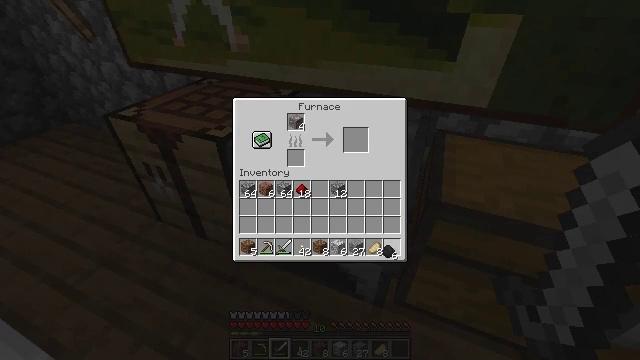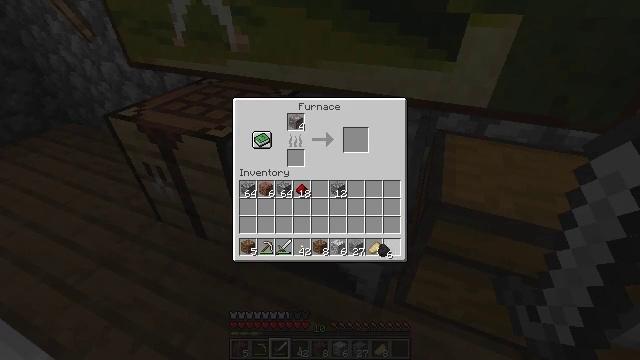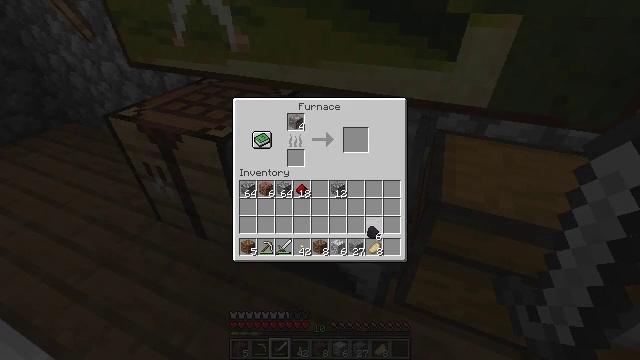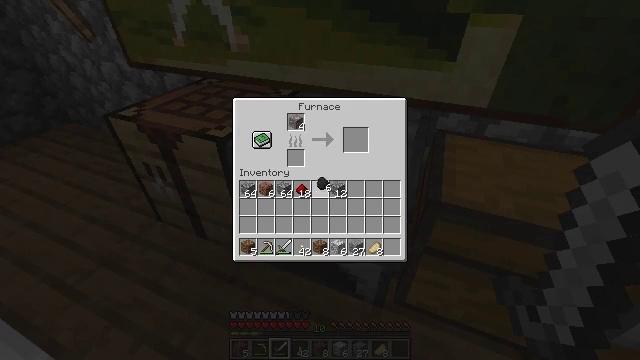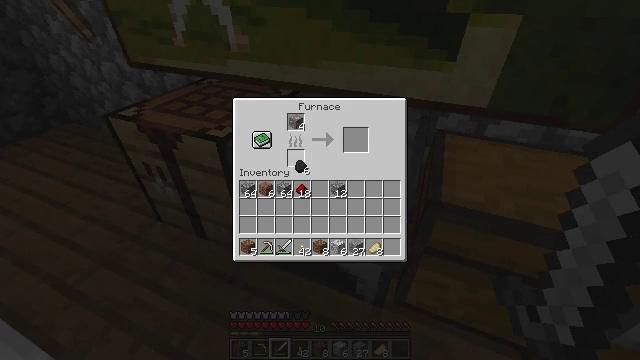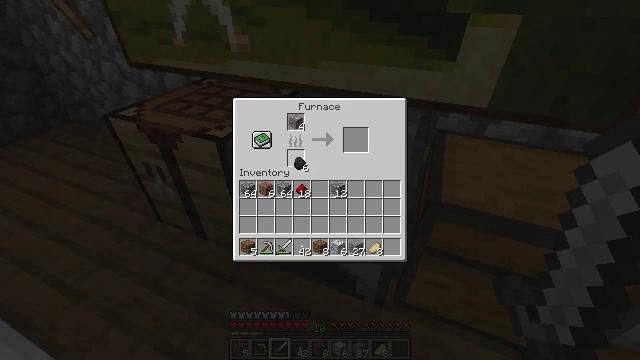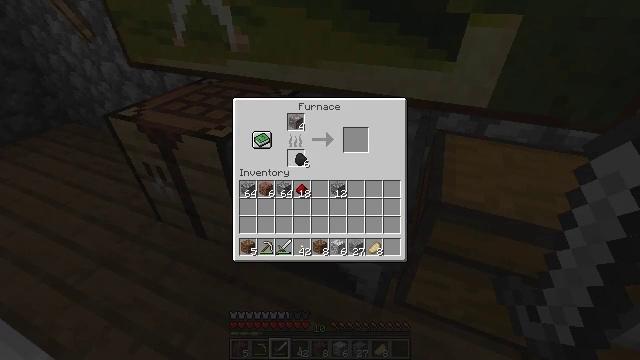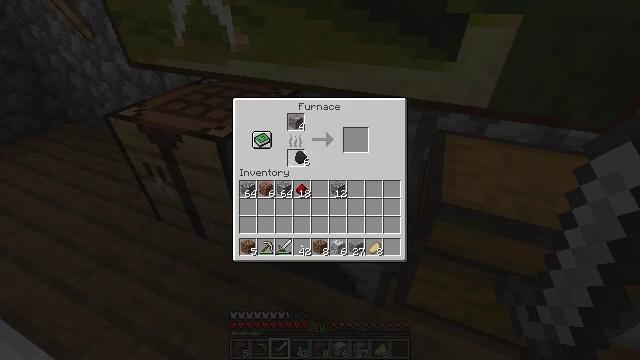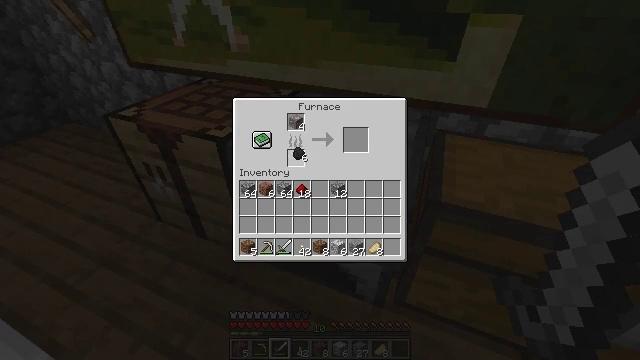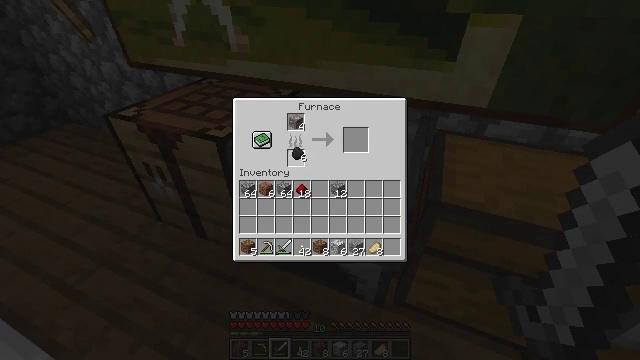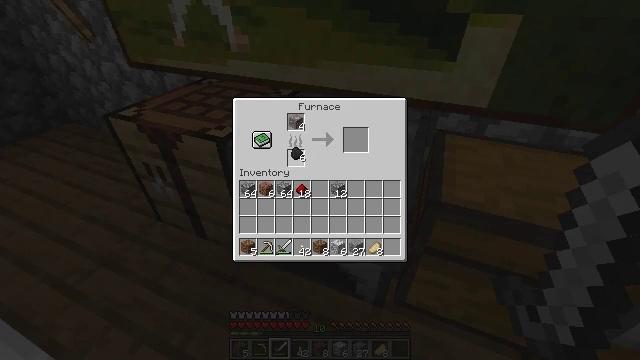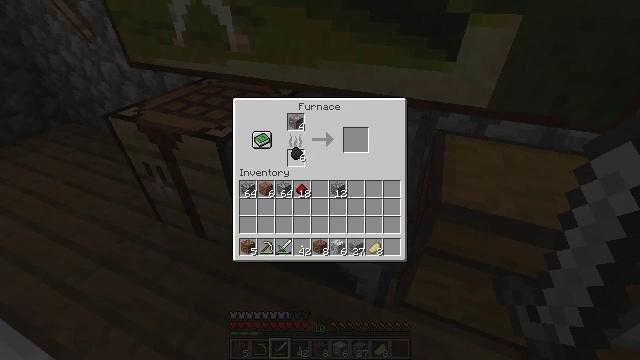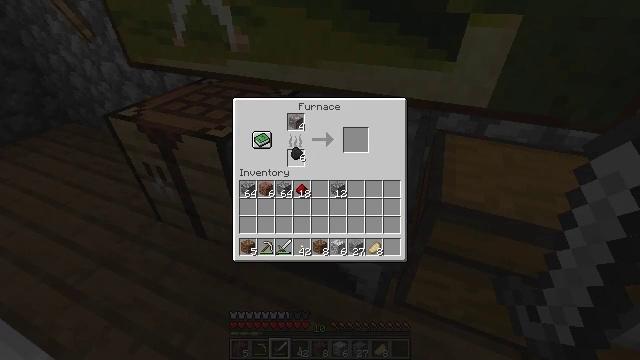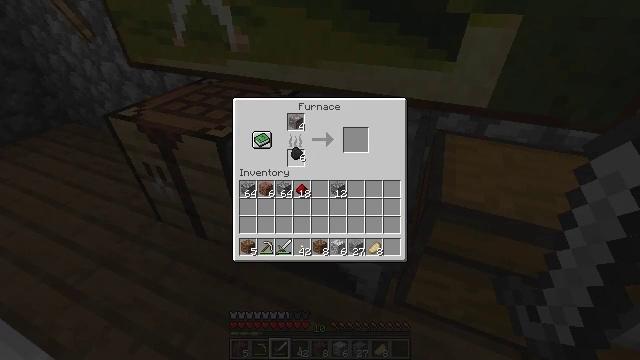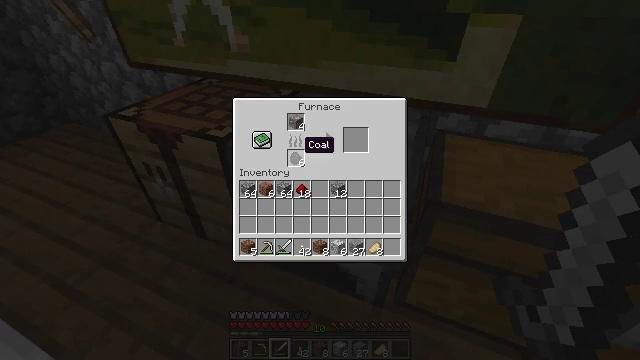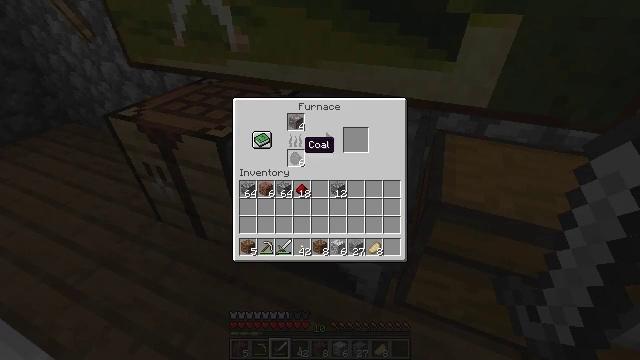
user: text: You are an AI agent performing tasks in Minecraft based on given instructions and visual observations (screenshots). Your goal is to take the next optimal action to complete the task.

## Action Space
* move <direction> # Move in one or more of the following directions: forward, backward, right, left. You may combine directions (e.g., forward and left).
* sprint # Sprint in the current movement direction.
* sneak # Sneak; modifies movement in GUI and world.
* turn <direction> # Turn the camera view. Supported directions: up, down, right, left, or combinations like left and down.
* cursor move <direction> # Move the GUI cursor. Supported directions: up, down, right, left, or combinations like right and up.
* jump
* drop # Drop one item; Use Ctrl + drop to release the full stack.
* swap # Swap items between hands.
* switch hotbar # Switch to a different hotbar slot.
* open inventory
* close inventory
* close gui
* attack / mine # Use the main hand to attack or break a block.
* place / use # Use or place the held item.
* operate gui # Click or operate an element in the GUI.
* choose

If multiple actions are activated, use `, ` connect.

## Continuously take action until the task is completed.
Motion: motion action
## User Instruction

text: Craft the clock with the necessary materials.
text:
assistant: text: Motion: operate gui
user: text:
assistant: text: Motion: cursor move left and up
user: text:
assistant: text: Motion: cursor move left and up
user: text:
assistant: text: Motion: cursor move left and up
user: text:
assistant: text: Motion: no_op
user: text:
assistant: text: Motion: no_op
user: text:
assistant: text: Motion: no_op
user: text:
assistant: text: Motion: no_op
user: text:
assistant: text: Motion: no_op
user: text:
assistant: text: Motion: no_op
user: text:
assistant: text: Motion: operate gui
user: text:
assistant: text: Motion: operate gui
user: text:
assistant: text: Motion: operate gui
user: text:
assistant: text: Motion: no_op
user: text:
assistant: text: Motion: no_op
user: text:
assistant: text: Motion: cursor move right
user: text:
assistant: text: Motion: cursor move right
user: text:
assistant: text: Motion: cursor move right
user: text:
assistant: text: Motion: no_op
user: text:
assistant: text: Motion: no_op
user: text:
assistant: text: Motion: no_op
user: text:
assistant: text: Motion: cursor move right
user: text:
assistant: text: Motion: turn right and down, close gui
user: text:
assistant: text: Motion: turn right and down
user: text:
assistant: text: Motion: turn right
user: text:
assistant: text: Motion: move right
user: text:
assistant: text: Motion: move right
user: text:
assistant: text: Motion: move forward and move right, turn left
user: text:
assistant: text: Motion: move forward and move right, turn left
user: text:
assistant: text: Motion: move forward and move right, turn left and down, use / place